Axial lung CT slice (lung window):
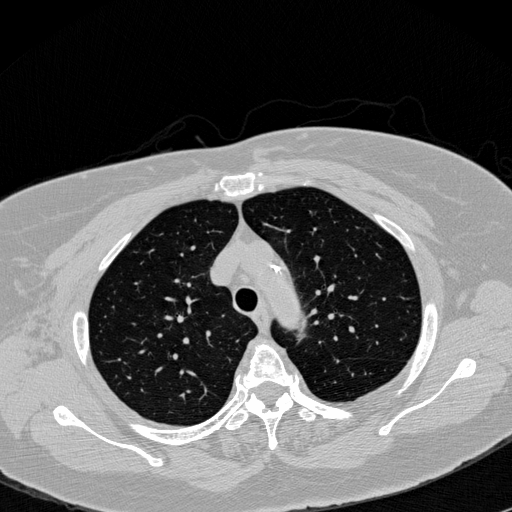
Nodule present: no